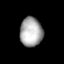
Tissue: lung
Cell type: Myeloid cells
Senescence score: 0.5735
Nuclear area (px): 650
Mean DAPI intensity: 167.582